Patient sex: F
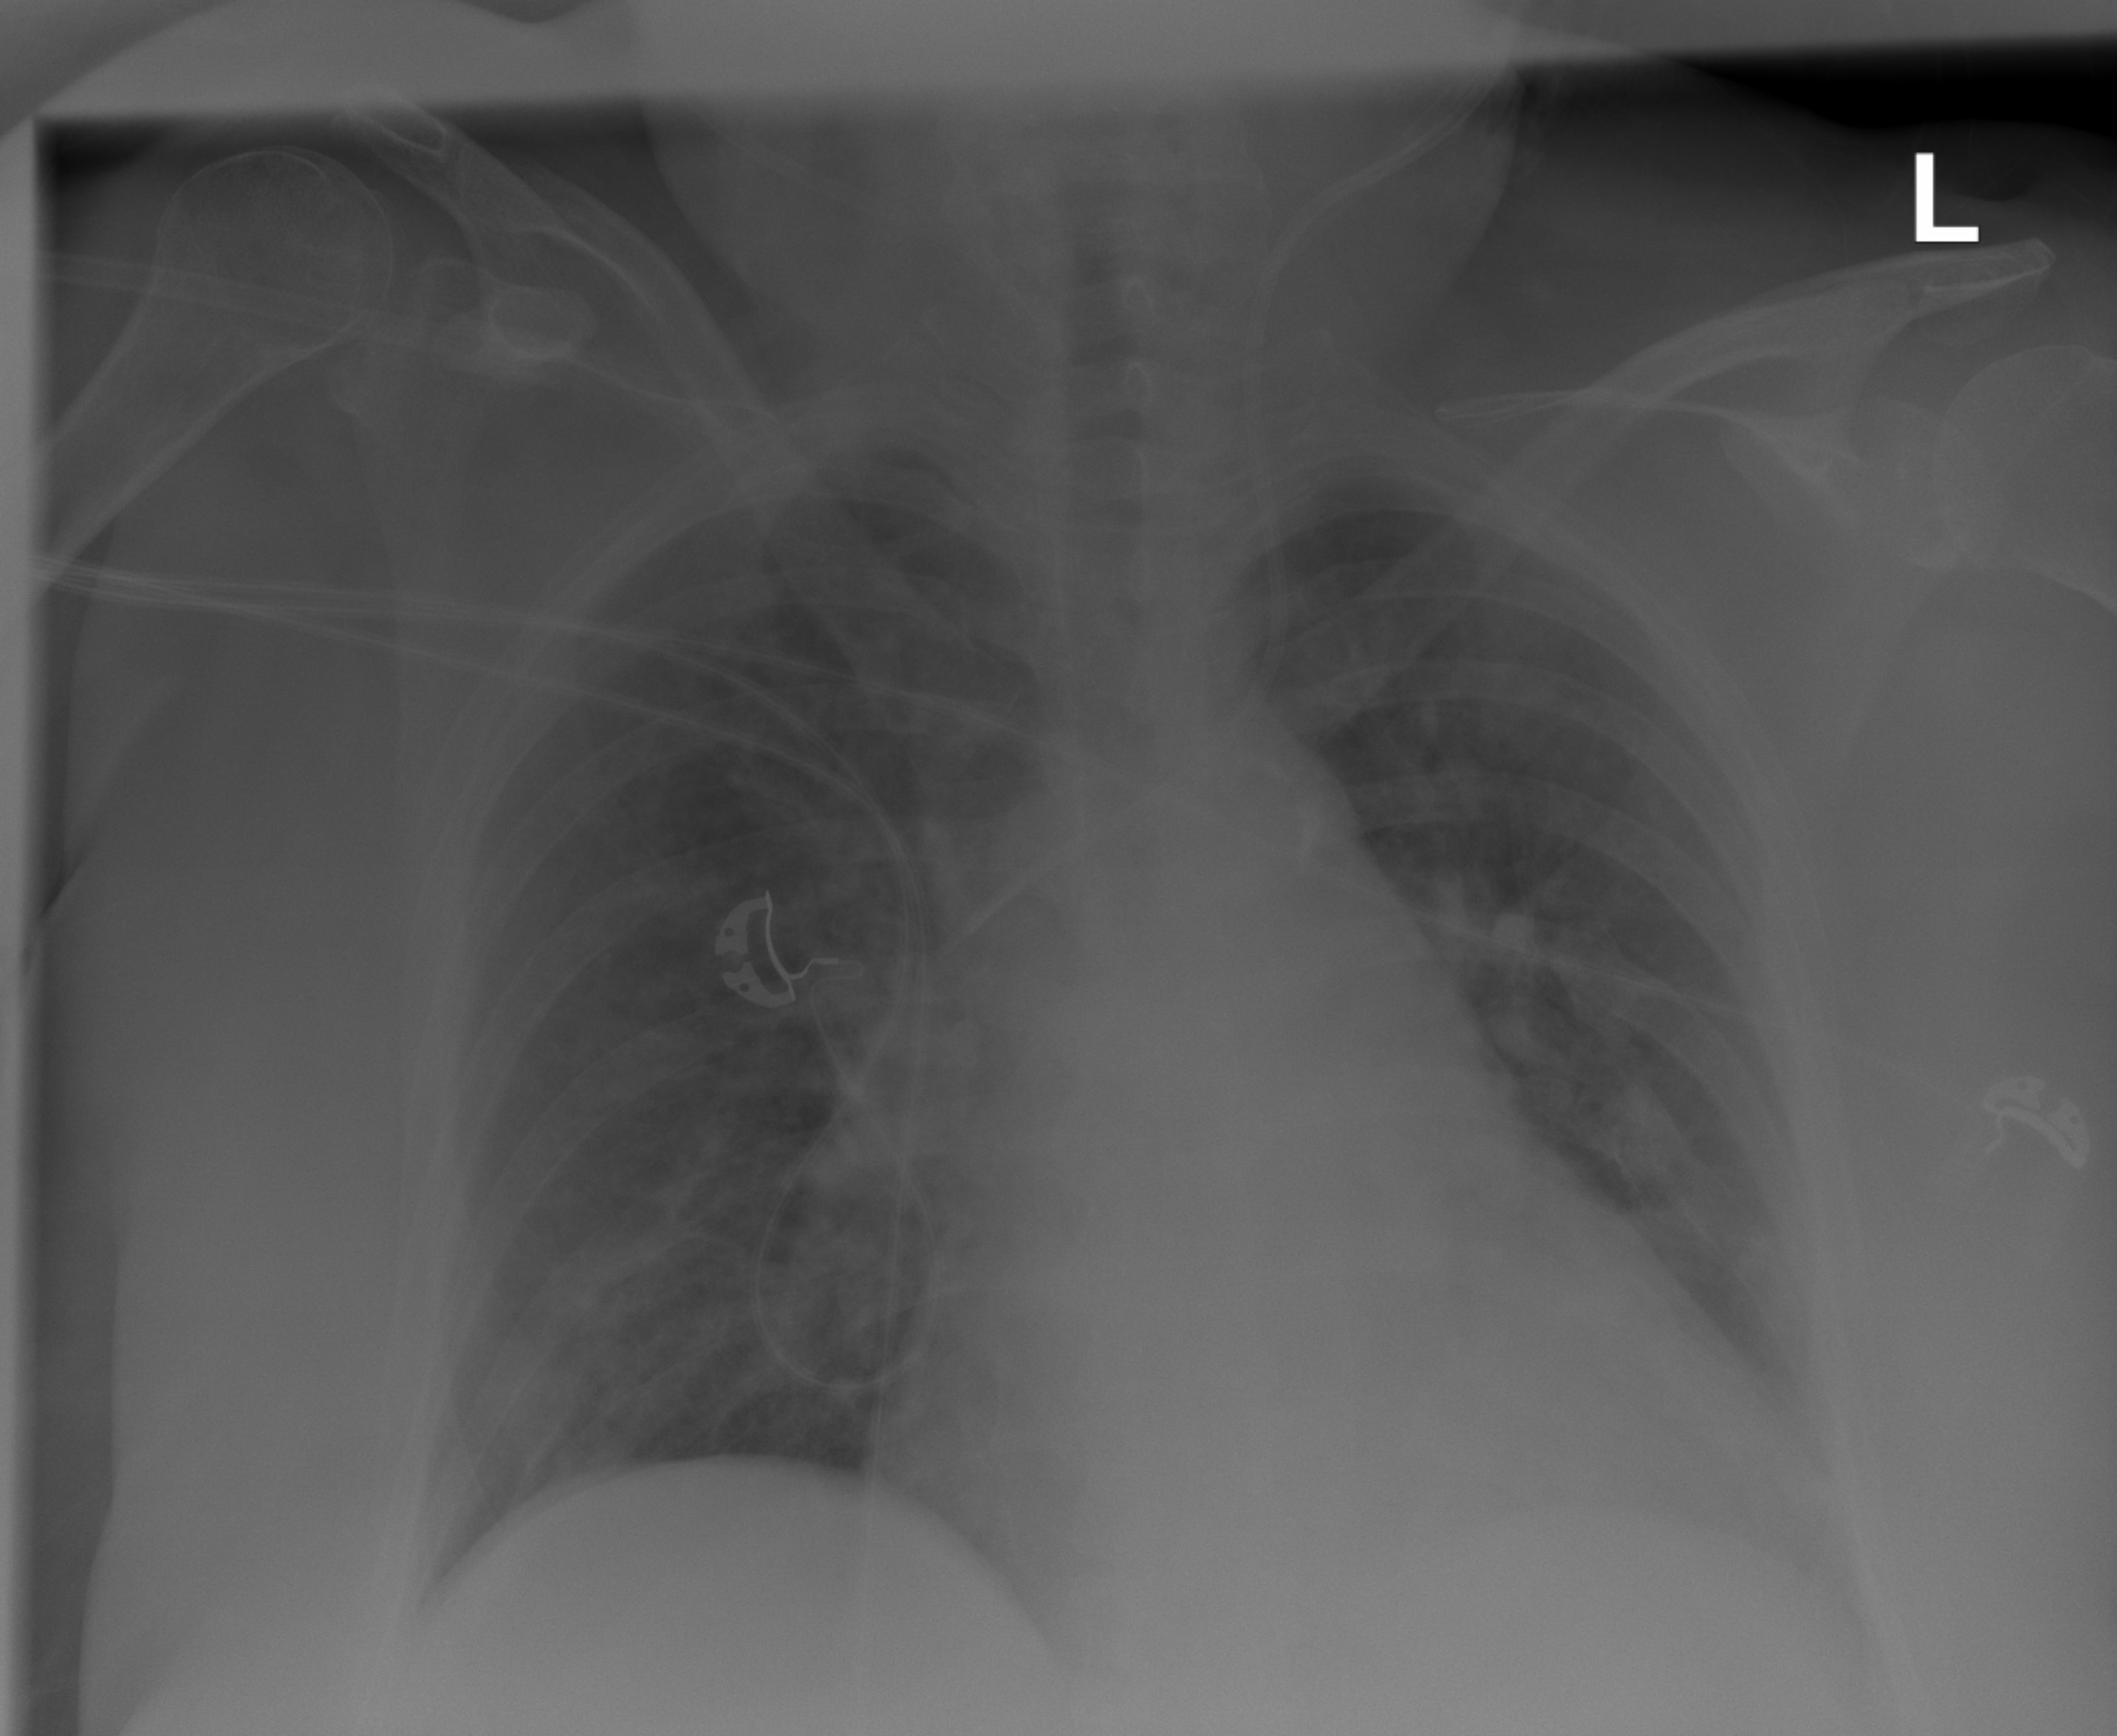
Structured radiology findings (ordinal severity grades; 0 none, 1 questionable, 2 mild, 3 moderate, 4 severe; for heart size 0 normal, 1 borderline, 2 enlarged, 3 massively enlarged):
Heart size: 2
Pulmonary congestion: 2
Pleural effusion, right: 0
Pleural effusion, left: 1
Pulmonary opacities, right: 2
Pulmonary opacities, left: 0
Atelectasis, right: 0
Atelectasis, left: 0